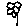
Label: flower